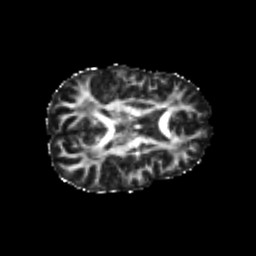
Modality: FA
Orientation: axial
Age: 23
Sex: female
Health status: healthy
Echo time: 0.074 s